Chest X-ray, PA view. Patient: 33 years old, sex M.
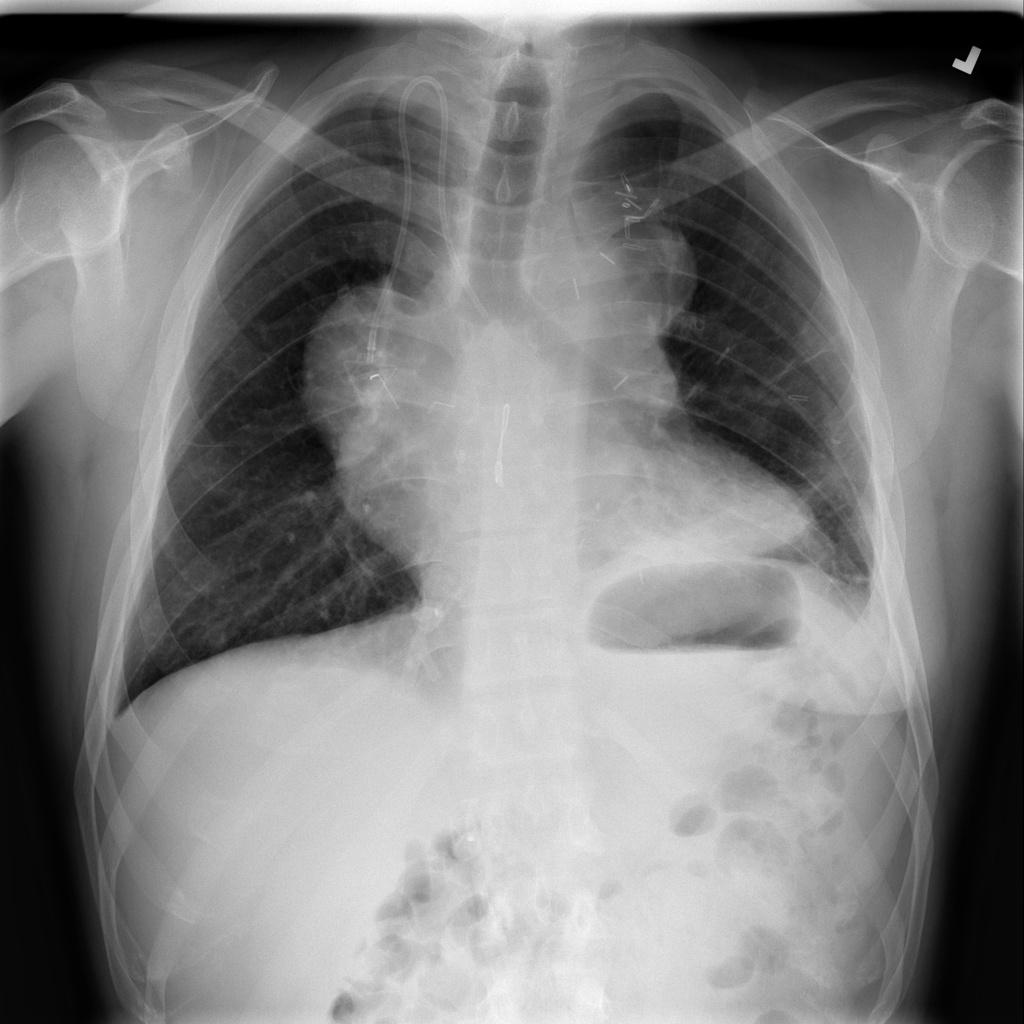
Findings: Atelectasis, Mass